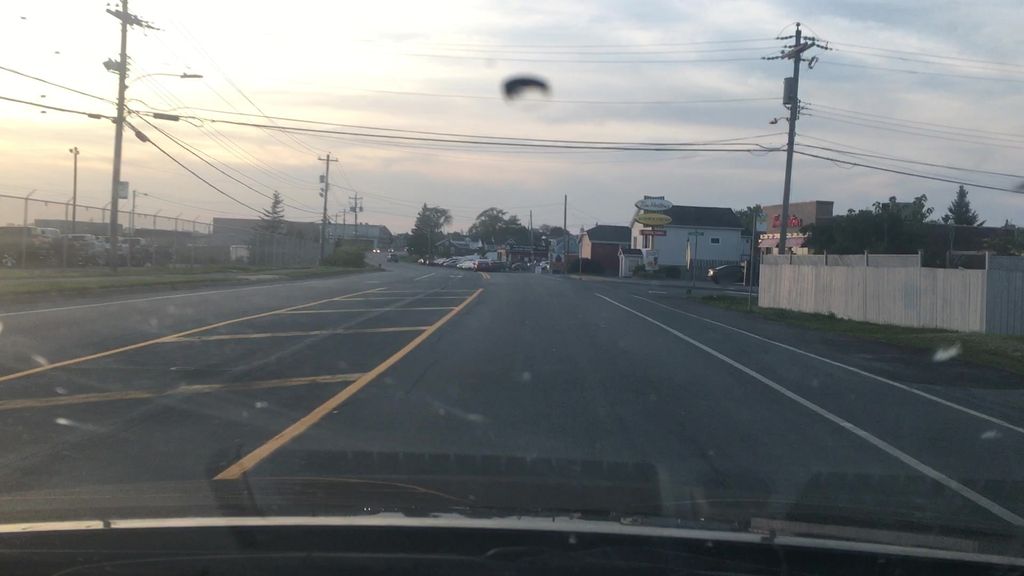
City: halifax